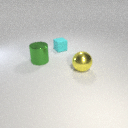
large yellow metal sphere to the right of small cyan rubber cube